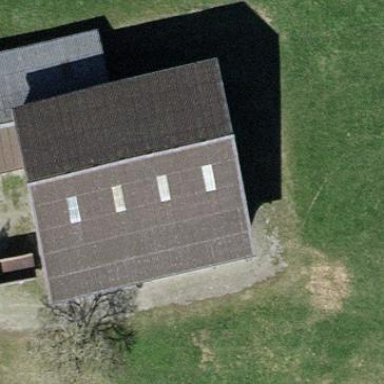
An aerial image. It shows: Building with gabled roof.